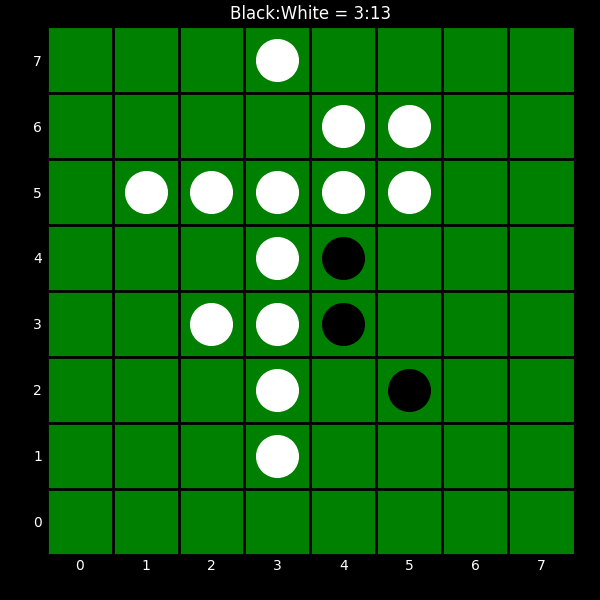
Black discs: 3
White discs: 13